Question: I just saw that at a checkout with cvs, the projects have 2 different symbols. Strangely, most of the projects are the same. A few, however, are only to be found under a Project-symbol. Does anyone know what these symbols means?

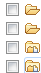
Answer: Not from the top of my head but you can probably figure this out by looking inside of the '.project' file. Usually, such overlays are added by project natures.
Compare the natures of the two projects, that should give you an idea.